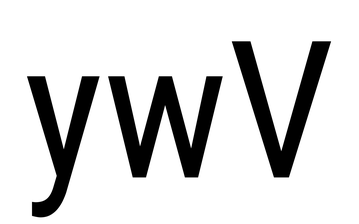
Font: Roboto_Condensed_Regular